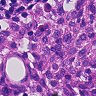
Metastatic tissue present: no